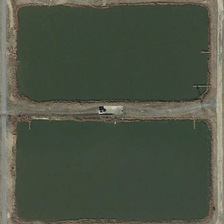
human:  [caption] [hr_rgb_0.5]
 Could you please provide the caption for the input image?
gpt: two rectangular ponds are surrounded by yellow bareland .

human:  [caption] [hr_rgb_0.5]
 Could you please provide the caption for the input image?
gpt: two rectangular ponds are surrounded by yellow bareland .

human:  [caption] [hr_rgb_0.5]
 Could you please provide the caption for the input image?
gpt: two rectangular ponds are surrounded by yellow bareland .

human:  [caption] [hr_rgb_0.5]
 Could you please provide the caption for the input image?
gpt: two rectangular ponds are surrounded by yellow bareland .

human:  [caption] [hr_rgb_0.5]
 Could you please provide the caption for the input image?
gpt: two rectangular ponds are surrounded by yellow bareland .